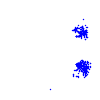
Particle: electron